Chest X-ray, AP view. Patient: 30 years old, sex F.
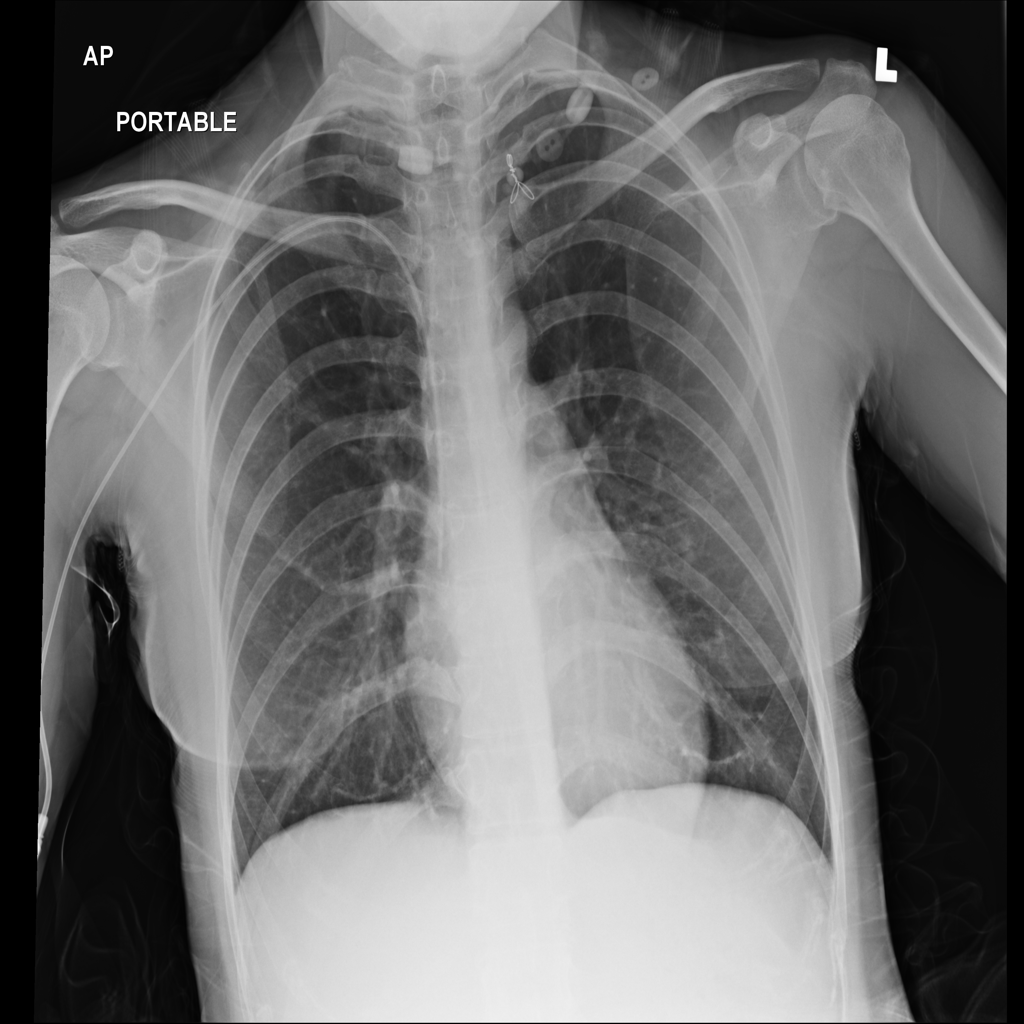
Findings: No Finding